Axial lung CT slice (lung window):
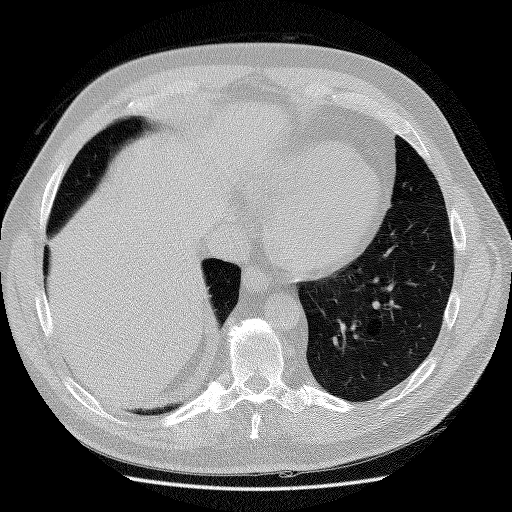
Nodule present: no